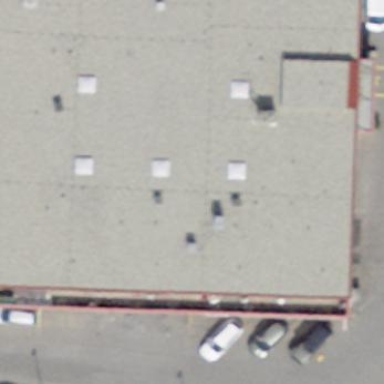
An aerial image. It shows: Industrial building.